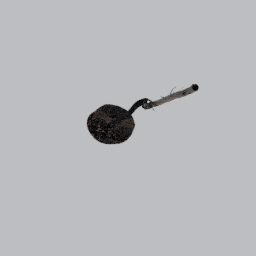
Label: nature